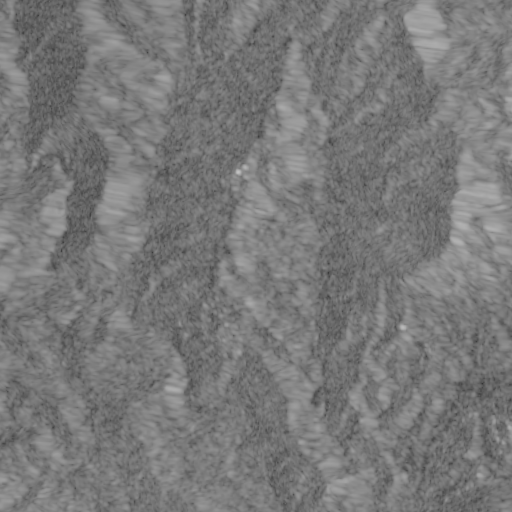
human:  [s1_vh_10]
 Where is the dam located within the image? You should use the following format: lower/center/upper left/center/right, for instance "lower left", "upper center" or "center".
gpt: The dam is located in the upper left of the image.
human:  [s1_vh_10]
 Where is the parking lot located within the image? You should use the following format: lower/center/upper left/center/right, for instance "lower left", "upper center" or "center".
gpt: The parking lot is located in the lower right of the image.
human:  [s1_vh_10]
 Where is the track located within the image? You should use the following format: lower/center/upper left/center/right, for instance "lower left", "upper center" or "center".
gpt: There is no track in the image.

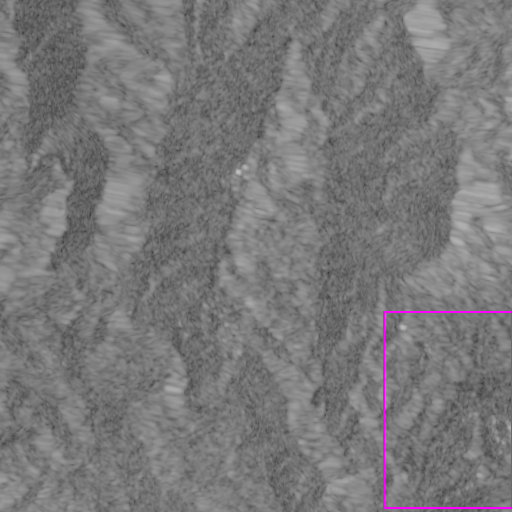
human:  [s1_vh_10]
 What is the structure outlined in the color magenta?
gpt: The structure outlined in magenta is a park.
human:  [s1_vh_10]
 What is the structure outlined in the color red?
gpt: There is no red outline.